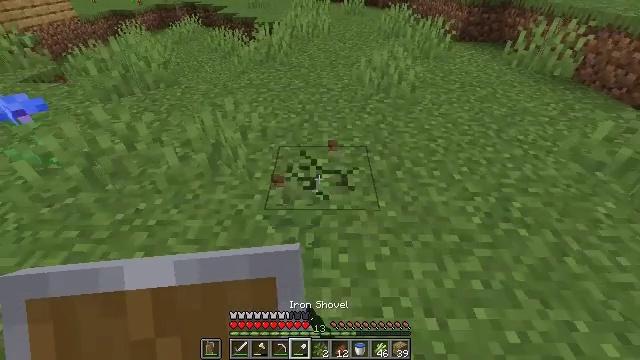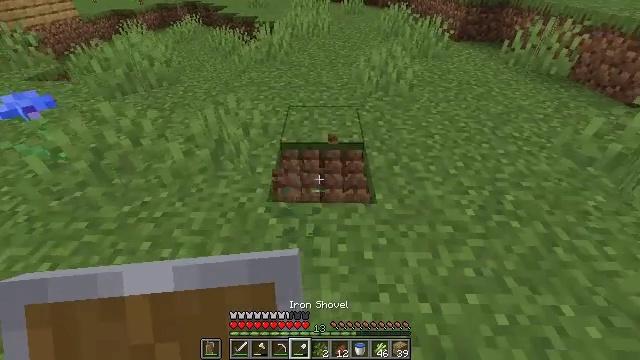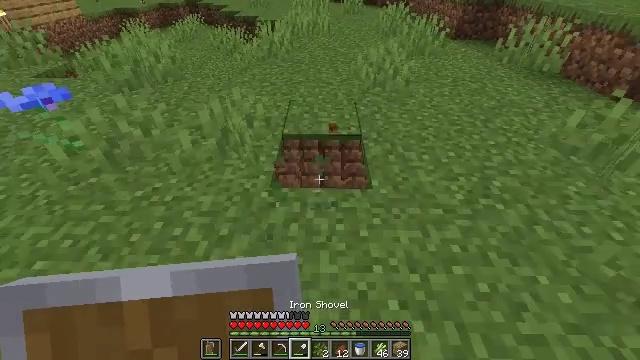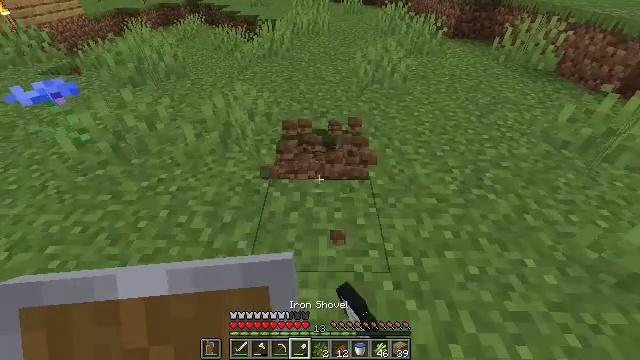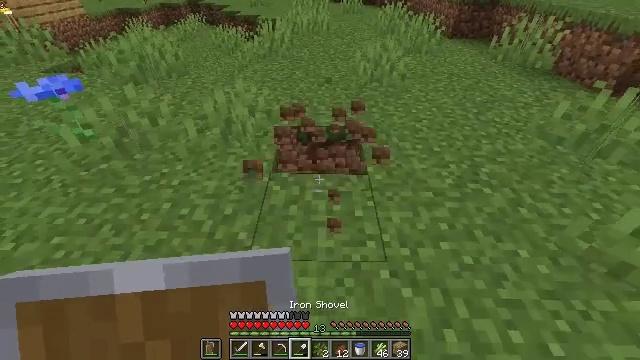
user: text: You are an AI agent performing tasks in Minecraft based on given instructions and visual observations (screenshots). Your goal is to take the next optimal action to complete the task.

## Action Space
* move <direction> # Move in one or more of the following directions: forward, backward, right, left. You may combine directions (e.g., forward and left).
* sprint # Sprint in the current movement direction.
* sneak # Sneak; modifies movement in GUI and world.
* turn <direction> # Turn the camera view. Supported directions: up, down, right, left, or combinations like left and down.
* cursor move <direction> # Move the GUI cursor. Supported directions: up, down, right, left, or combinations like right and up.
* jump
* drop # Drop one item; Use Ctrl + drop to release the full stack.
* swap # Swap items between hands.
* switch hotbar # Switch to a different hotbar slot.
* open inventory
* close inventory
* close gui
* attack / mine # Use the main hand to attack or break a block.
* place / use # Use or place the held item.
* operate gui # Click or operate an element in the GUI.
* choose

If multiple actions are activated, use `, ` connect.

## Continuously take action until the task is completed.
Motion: motion action
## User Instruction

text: Mine a cornflower from the ground.
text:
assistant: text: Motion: move back, attack / mine
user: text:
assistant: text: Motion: attack / mine
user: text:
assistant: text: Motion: attack / mine
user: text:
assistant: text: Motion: attack / mine
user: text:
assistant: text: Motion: attack / mine